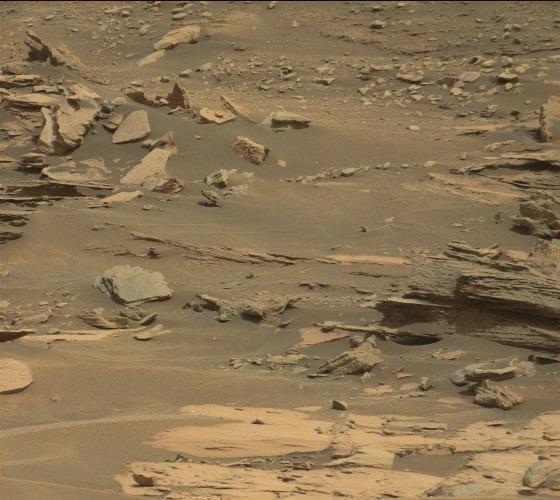
Terrain classes present: Bedrock, Gravel / Sand / Soil, Rock, Shadow